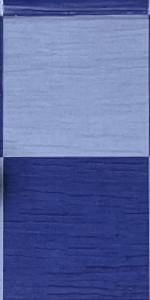
Label: Empty